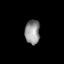
Tissue: lung
Cell type: Endothelial cells
Senescence score: 0.5743
Nuclear area (px): 356
Mean DAPI intensity: 144.669